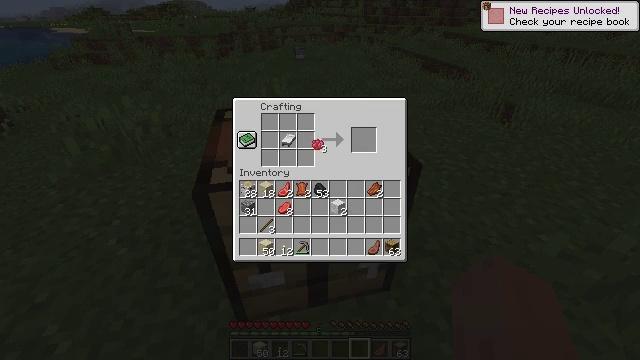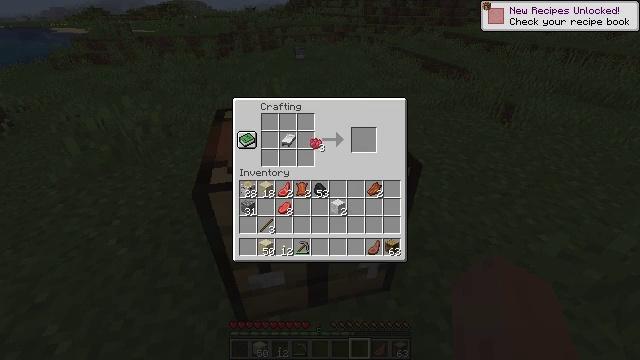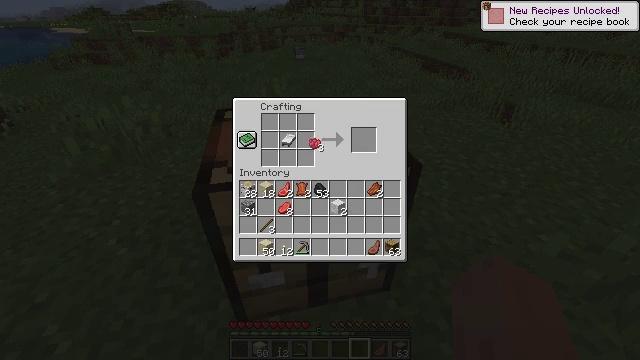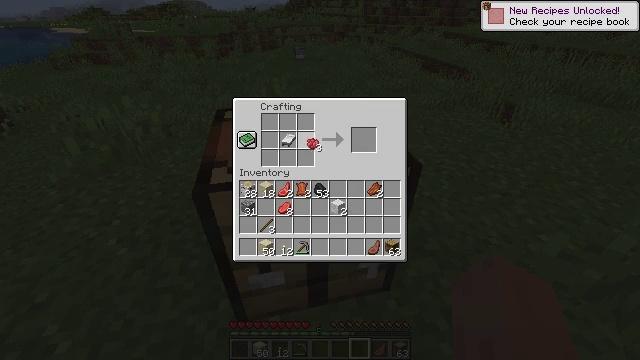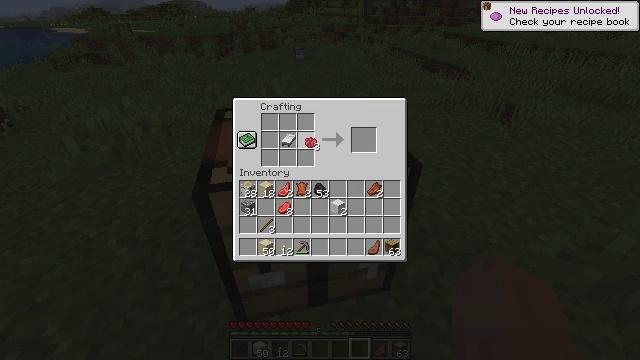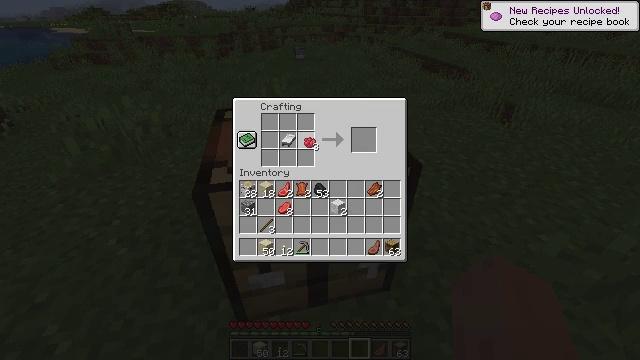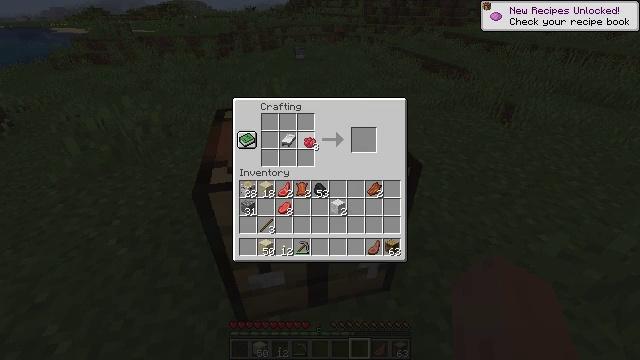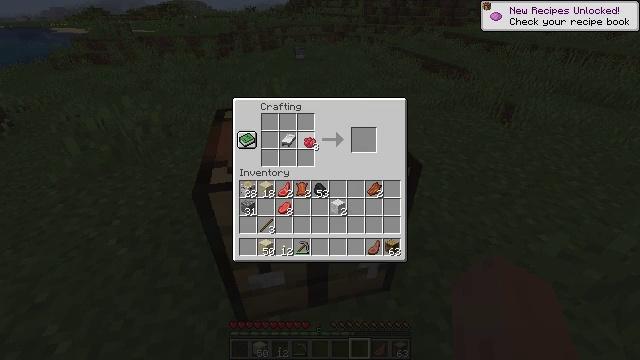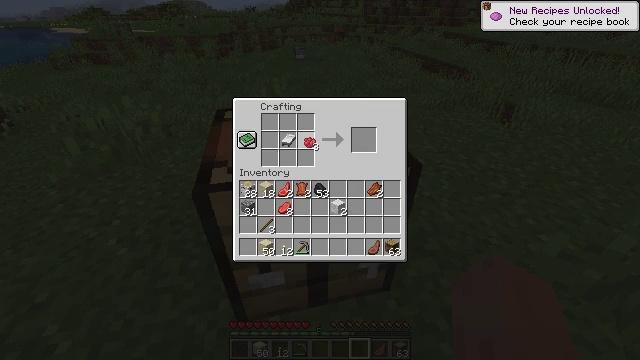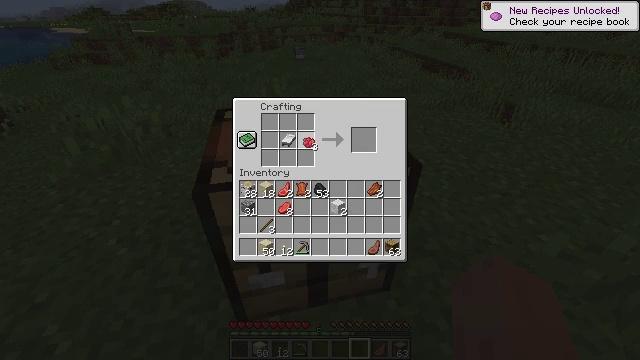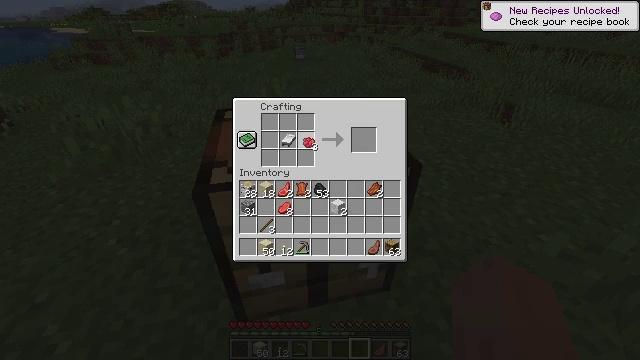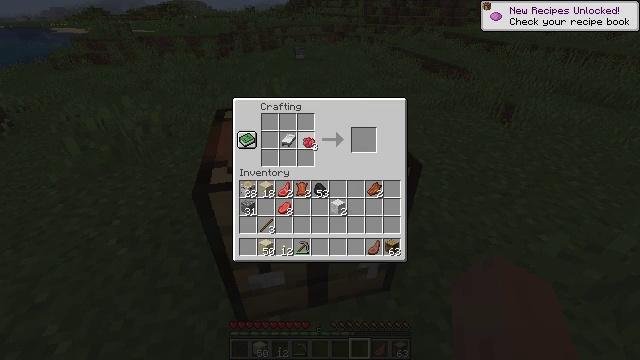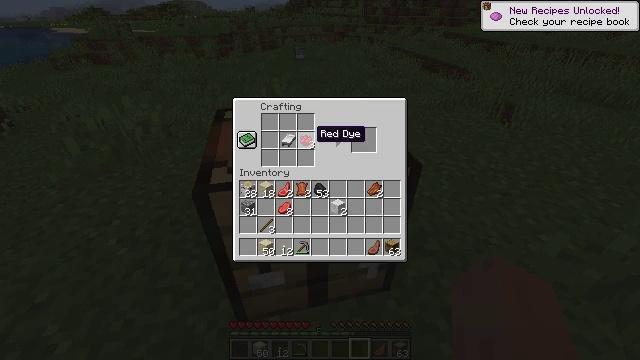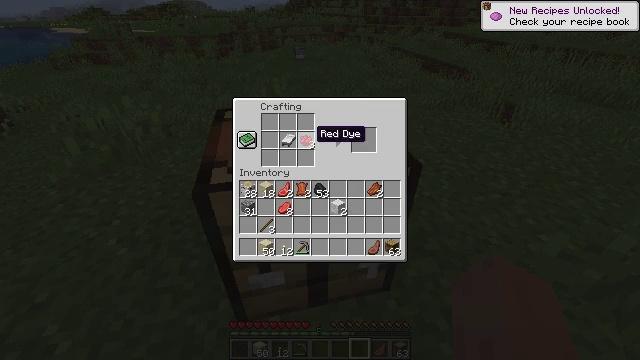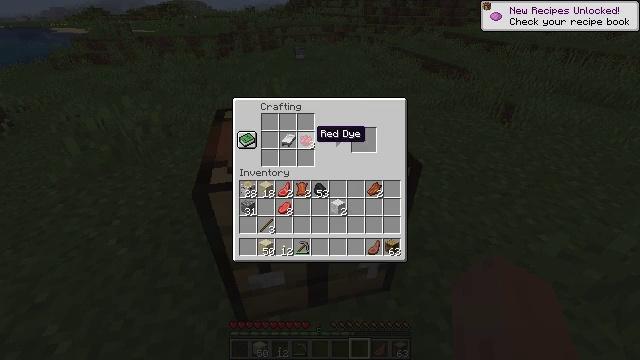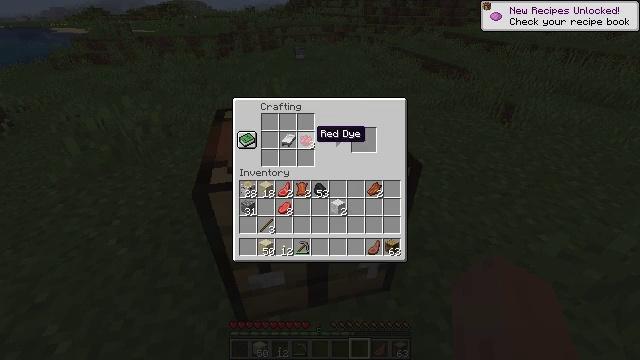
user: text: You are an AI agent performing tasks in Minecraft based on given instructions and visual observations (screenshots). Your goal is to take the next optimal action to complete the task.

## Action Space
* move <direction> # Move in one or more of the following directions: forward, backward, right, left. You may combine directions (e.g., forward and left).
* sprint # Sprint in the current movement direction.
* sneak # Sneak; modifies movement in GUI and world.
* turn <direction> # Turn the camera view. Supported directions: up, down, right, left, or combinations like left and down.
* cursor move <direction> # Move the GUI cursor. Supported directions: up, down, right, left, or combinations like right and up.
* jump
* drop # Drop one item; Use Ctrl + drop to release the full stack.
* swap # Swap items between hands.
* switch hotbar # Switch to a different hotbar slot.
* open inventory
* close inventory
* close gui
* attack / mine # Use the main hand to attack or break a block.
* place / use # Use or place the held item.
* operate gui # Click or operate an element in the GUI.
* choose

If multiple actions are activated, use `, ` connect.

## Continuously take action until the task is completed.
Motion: motion action
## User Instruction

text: Craft a red bed.
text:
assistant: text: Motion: no_op
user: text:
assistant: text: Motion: no_op
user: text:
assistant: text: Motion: no_op
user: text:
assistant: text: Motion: no_op
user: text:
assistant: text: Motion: no_op
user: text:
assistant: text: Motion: no_op
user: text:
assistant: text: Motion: no_op
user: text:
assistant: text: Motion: no_op
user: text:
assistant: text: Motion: operate gui
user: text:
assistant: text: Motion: operate gui
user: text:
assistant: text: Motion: operate gui
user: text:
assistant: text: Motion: no_op
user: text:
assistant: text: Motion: no_op
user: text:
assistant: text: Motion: no_op
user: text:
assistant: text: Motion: no_op
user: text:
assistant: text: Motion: no_op
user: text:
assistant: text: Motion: no_op
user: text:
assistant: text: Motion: no_op
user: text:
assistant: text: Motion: cursor move right
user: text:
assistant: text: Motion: no_op
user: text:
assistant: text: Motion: no_op
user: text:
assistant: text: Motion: no_op
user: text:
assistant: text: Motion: no_op
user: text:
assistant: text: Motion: no_op
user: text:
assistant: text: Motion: no_op
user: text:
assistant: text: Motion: no_op
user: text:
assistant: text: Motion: no_op
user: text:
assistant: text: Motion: no_op
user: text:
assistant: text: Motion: no_op
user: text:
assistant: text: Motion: no_op